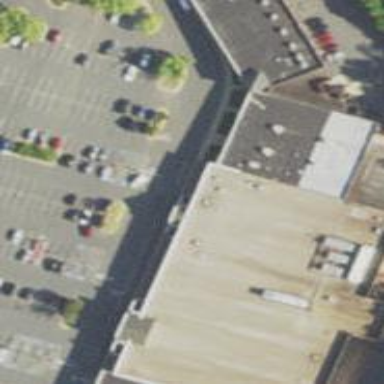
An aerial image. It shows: Supermarket located in building.